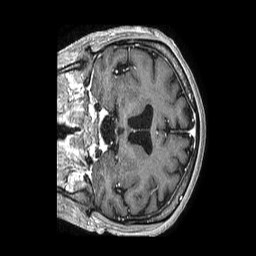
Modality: T1w
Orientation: coronal
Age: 72
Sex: female
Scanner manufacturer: philips
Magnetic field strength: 1.5 T
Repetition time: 0.007752 s
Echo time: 0.003583 s